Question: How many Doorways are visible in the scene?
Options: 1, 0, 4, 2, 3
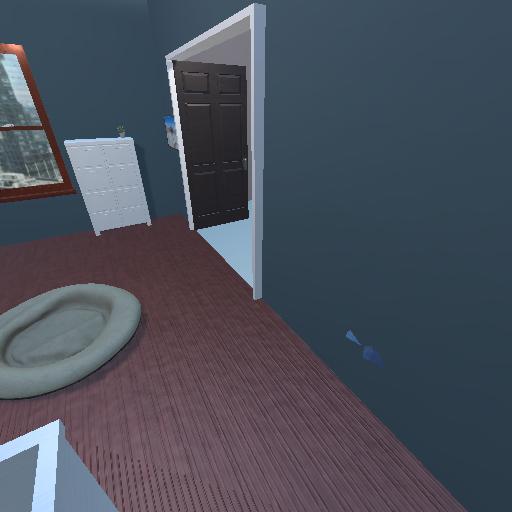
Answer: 1